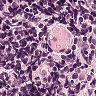
Metastatic tissue present: no